Question: I have datagrid in wpf. When I do mouse-over on column header, There is one close button will appear.
I want to have some functionality so when I click on that button, whole column should be deleted.
I have wrote this.
'''
<DataTemplate x:Key="AdornerDataTemplate">
<Grid HorizontalAlignment="Right" VerticalAlignment="Top" Margin="0,0,0,0">
<Button Content="X" Width="26" Height="26" Command="{Binding RelativeSource={RelativeSource FindAncestor, AncestorType={x:Type ctrls:RhinoDataGrid}}, Path=RemoveColumnCommand}" Background="{DynamicResource GridHeaderMouseOverBrush}"></Button>
</Grid>
'''
I can see that RemoveColumnCommand is executed but it doesn't have index of column. How would I know on which column I clicked.

Pls help me.
Thanks
Dee
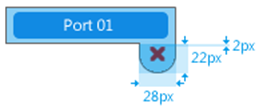
Answer: You can try to pass the column as 'CommandParameter' via a binding. The index itself should not be needed.